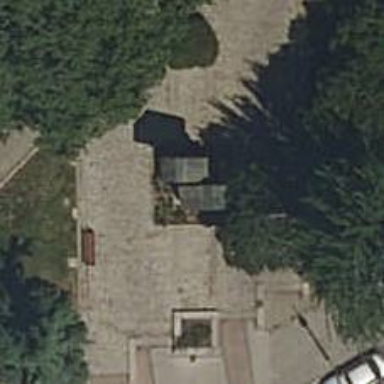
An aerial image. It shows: Memorial featuring statue.